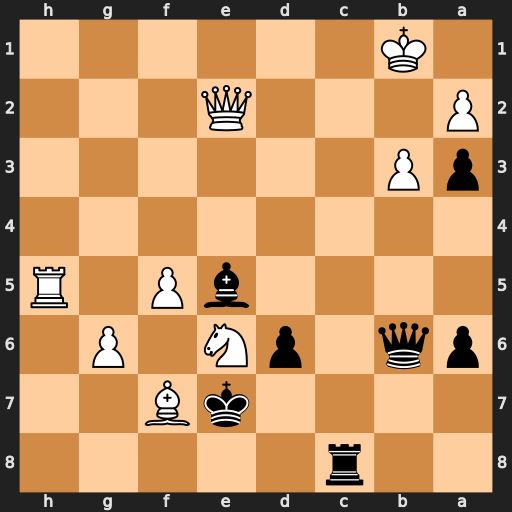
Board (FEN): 2r5/4kB2/pq1pN1P1/4bP1R/8/pP6/P3Q3/1K6
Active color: b
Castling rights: -
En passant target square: -
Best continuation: Qg1+ Qf1 Qxf1#